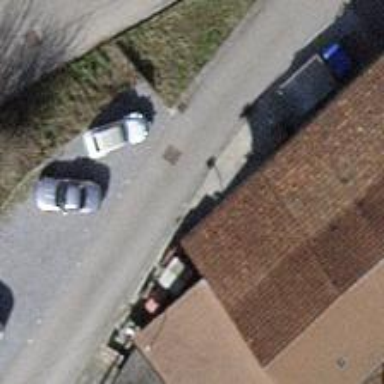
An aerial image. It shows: Residential road with asphalt surface and no sidewalk.